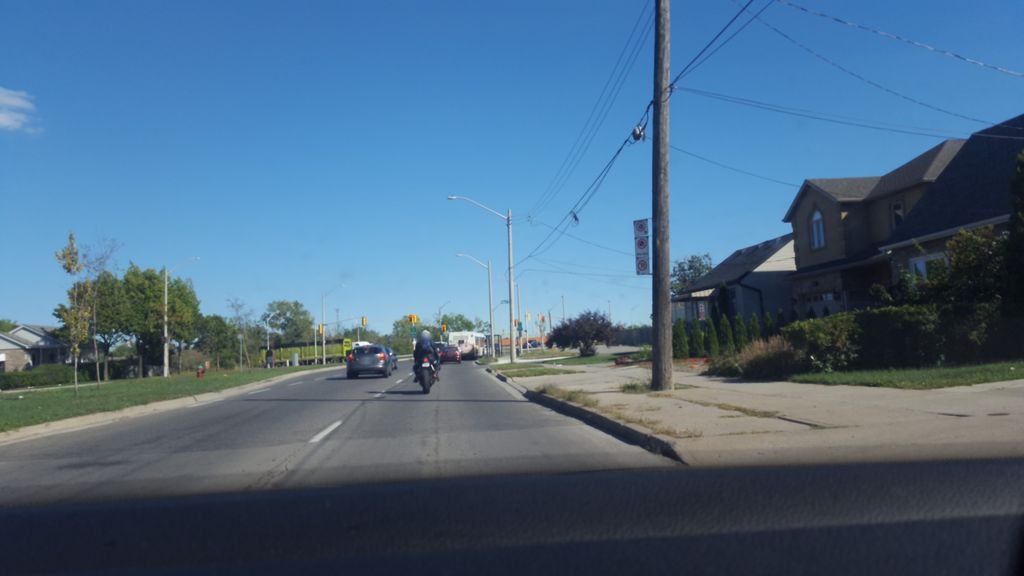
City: hamilton